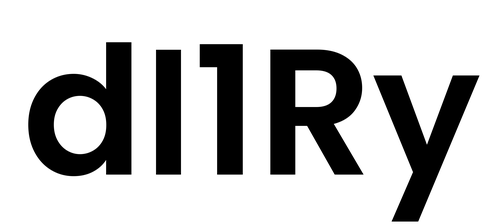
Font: Poppins-SemiBold